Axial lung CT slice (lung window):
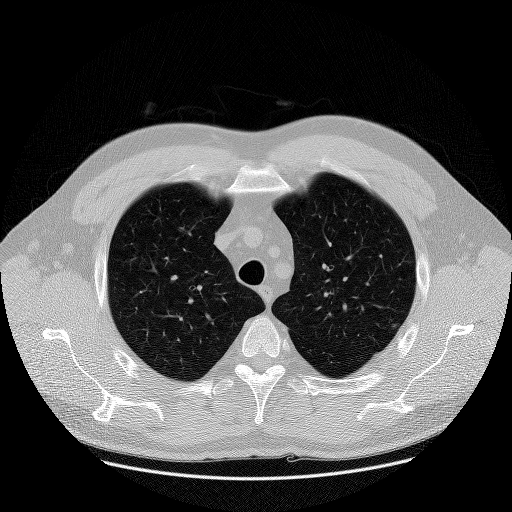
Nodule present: no